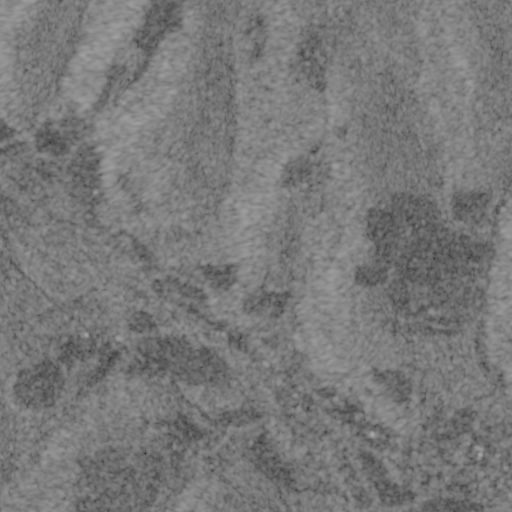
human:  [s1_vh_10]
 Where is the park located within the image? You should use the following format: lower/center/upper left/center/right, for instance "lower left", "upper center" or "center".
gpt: The park is located in the lower right of the image.
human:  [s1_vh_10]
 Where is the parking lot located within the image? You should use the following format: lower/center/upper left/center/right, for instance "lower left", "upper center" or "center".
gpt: The parking lot is located in the lower right of the image.
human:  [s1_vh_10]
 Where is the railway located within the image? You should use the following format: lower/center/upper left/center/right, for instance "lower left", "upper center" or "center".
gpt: The railway is located in the lower right of the image.
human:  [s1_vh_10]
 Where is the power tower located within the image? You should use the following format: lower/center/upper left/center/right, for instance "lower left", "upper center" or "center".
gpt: There is no power tower in the image.

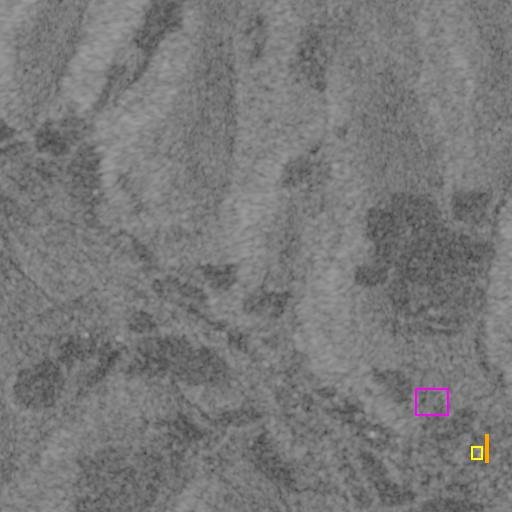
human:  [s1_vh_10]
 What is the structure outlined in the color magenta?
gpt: The structure outlined in magenta is a park.
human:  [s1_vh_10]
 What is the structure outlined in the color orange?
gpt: The structure outlined in orange is a parking lot.
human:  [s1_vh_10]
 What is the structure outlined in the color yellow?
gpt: The structure outlined in yellow is a building.
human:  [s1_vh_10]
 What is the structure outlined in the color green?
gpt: There is no green outline.